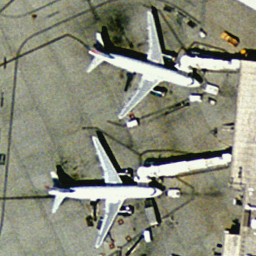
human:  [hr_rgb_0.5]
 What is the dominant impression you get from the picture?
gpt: airplane